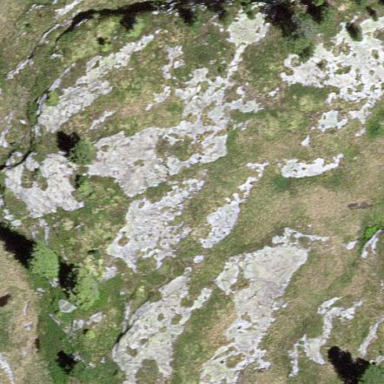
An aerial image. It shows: Landscape of bare rock.